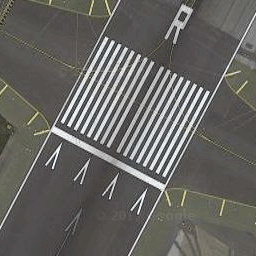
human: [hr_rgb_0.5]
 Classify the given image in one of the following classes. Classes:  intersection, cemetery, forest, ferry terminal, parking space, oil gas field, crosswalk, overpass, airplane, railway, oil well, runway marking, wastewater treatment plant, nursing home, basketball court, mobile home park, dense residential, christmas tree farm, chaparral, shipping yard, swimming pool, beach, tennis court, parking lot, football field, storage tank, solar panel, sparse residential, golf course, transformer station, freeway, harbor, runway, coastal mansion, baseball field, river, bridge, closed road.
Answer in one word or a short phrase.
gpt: runway